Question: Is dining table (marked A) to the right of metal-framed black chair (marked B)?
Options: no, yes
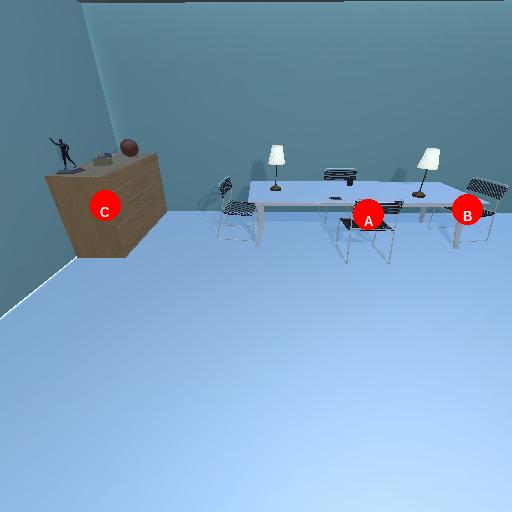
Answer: no